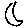
Label: moon